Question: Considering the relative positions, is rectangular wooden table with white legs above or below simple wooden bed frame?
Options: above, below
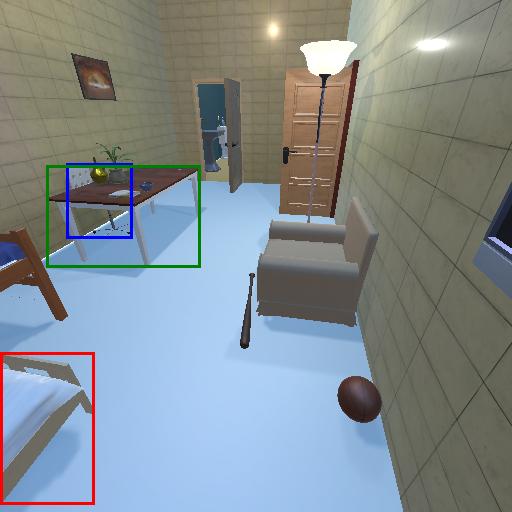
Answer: above